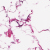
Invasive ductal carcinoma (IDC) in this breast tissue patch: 0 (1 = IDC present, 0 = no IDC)